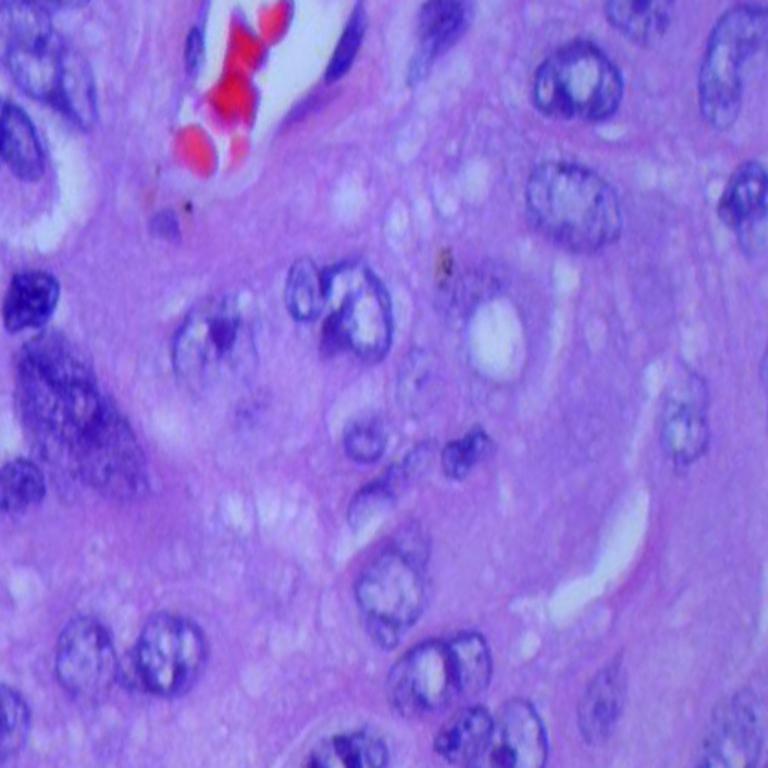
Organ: lung
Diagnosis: adenocarcinomas